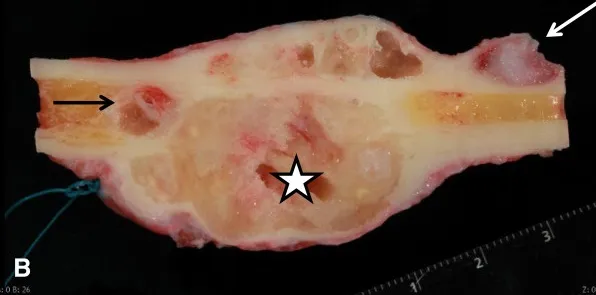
Resection of the shaft of the proximal radius following the denosumab therapy. (B) Longitudinal section of the resected specimen demonstrating large intracortical, fully contained by a rim of bone tumor mass (asterisk) with a small intramedullar tumor nodule proximally (black arrow) and an intracortical satellite distally (white arrow).
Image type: radiology (ct)